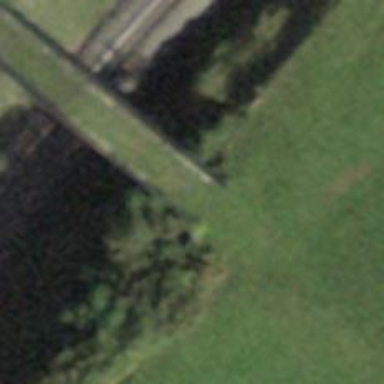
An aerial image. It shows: Track road with bridge.